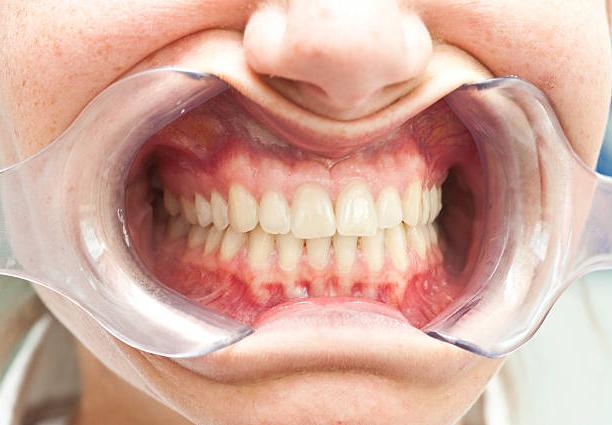
Condition: Gingivitis